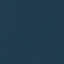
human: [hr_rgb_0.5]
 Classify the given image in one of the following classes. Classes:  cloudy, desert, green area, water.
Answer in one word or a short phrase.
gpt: water